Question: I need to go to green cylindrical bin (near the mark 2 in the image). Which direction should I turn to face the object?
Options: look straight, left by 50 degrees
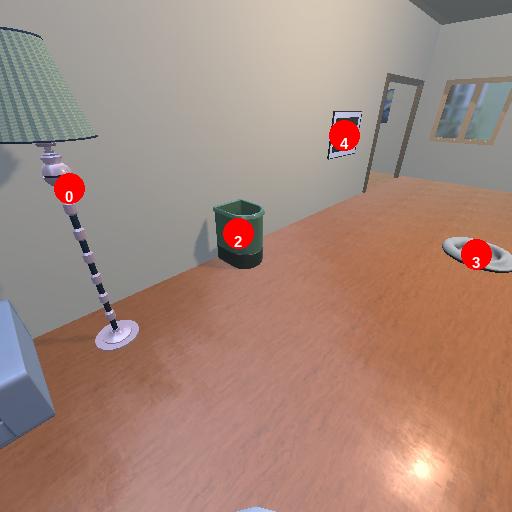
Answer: look straight